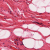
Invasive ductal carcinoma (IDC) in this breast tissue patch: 0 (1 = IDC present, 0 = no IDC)